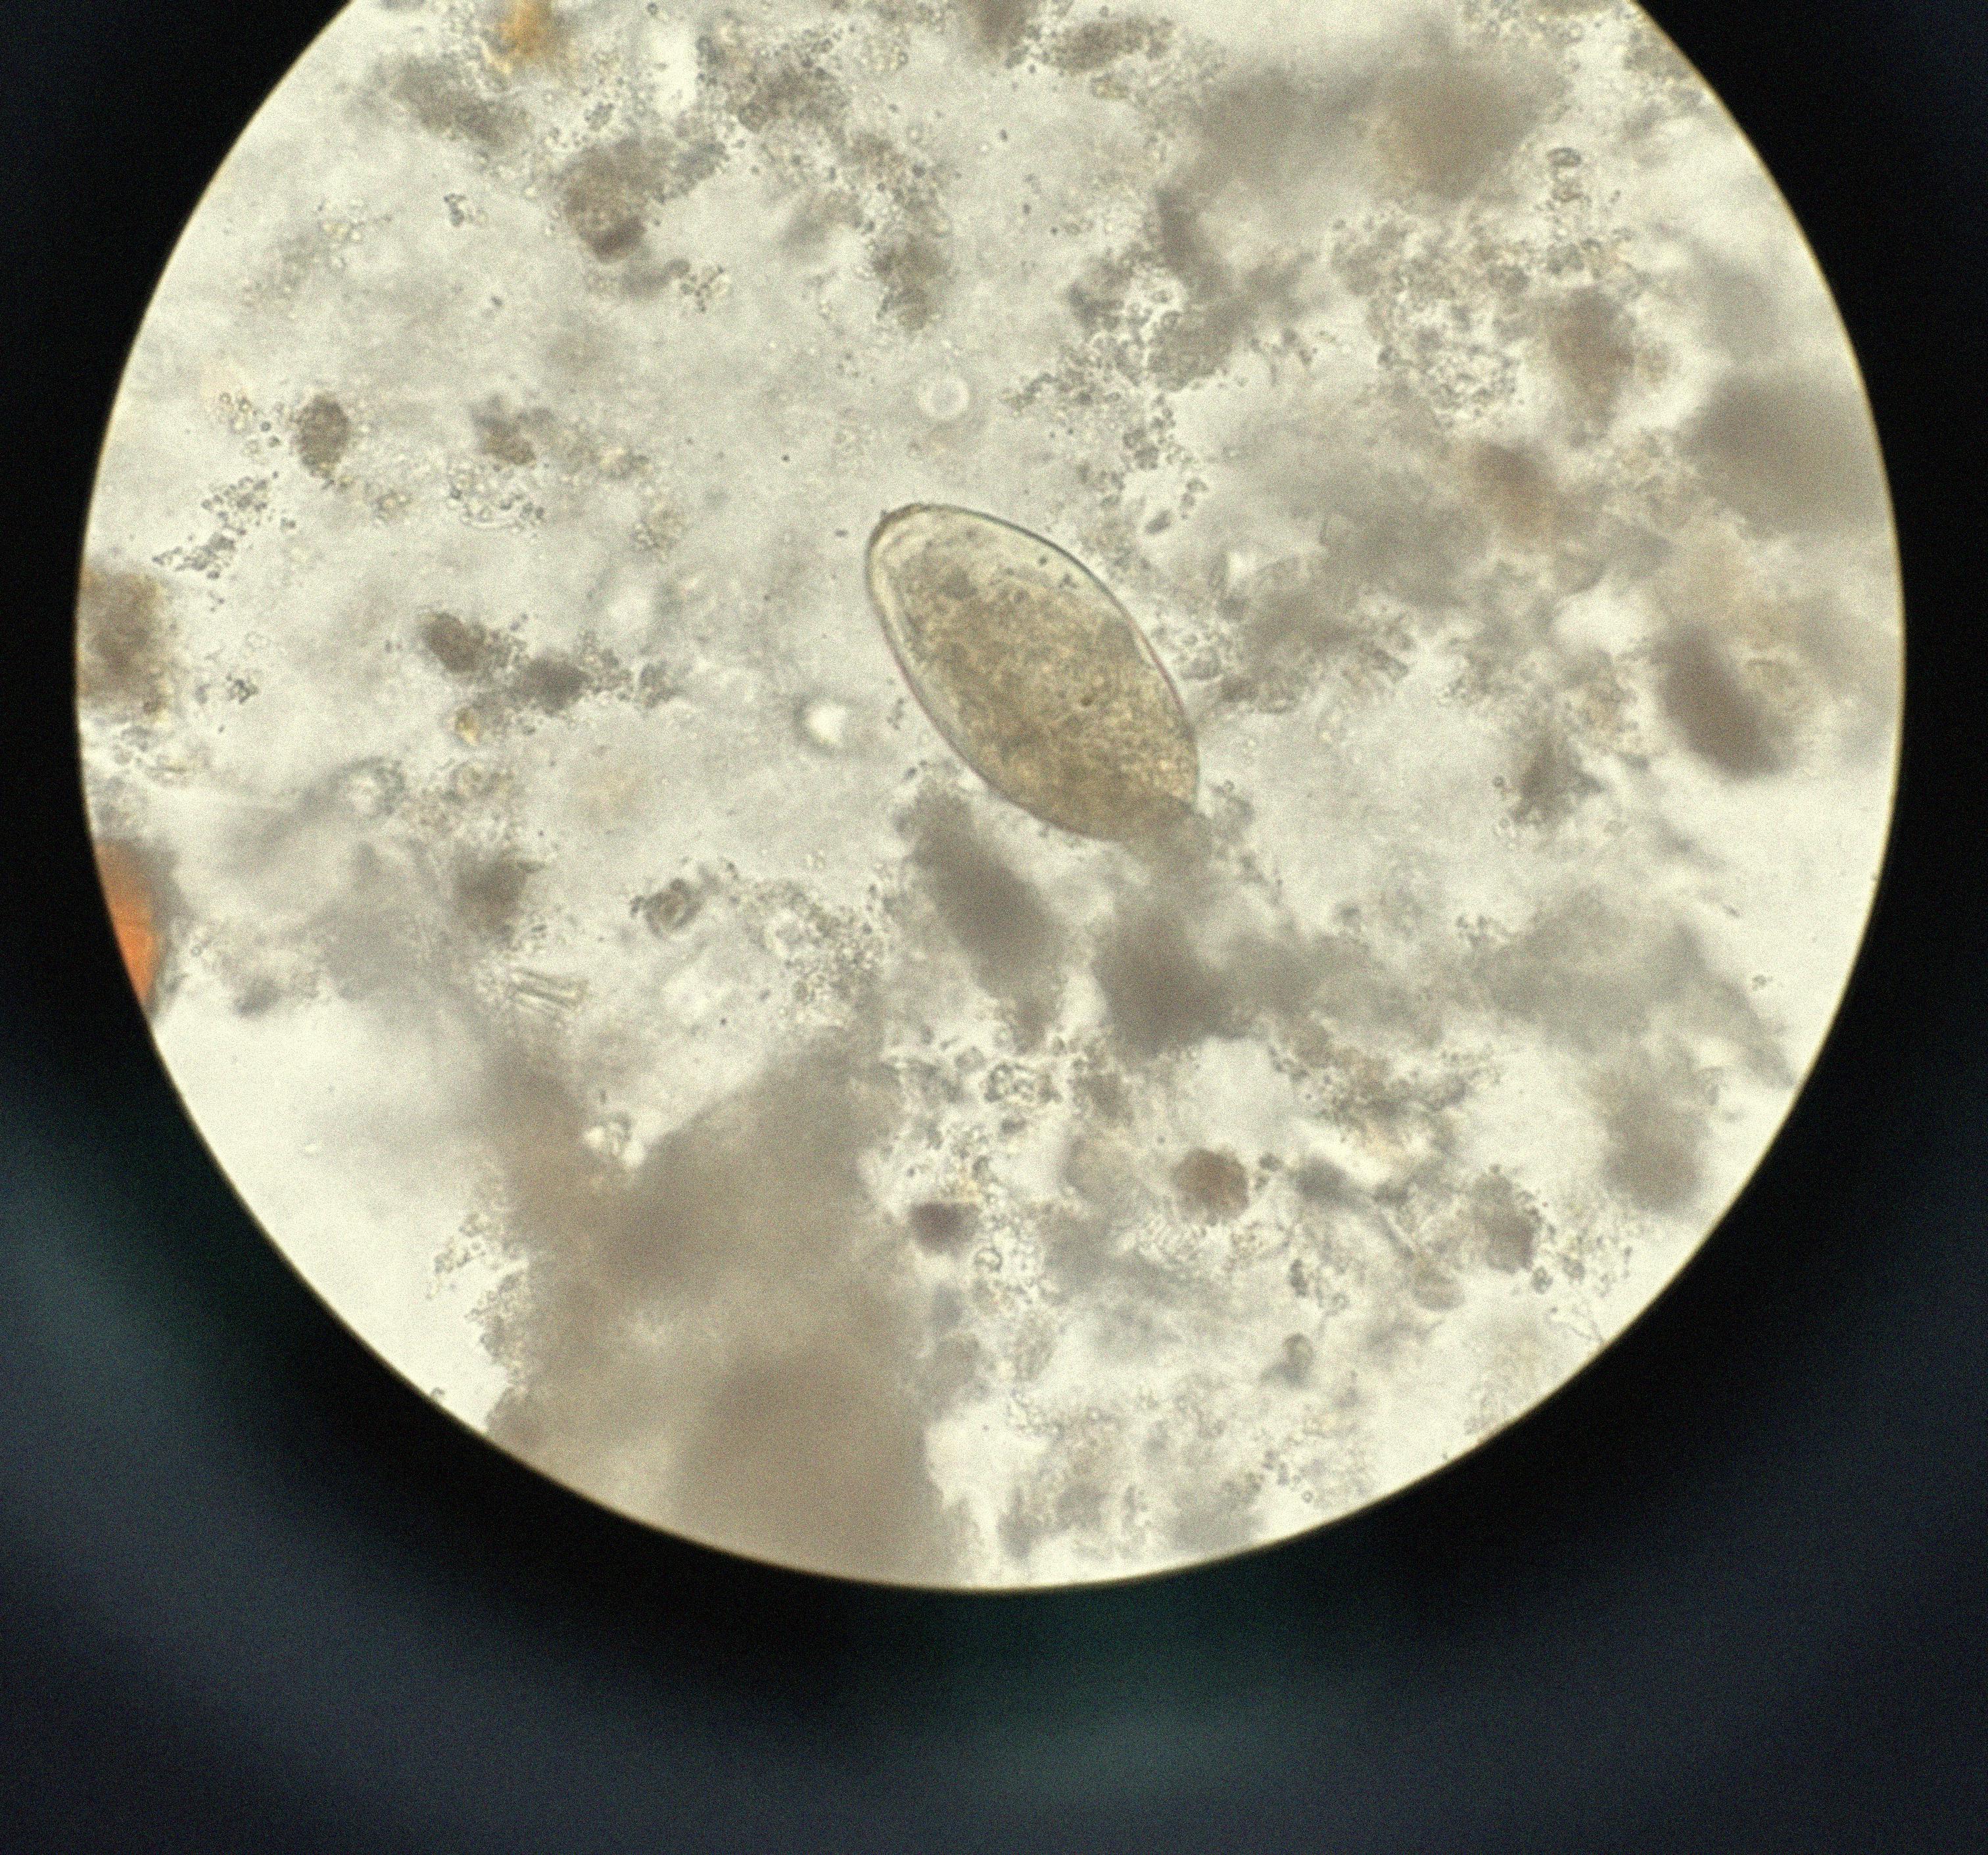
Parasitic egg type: Fasciolopsis buski